Question: I am trying to model some measures '(lux, ohm)' that behave as a logarithmic function.
In order to do it, I've tried to model it with MATLAB by projecting the real values using natural logarithms, then use 'polyfit' to get a linear expression. Then, I want to isolate the variable 'lux'.
What I have so far is:
'''
% Original values from spreadsheet
lux = [1, 5, 10, 50, 100]';
ohm = [100, 35, 25, 8, 6]';
% Logaritmic fitting
x_ = log(lux);
y_ = log(ohm);
p = polyfit(x_,y_,1)
x1 = linspace(x_(1), x_(end), 1000);
y1 = polyval(p,x1);
plot(x_,y_,'ob');
hold on;
plot(x1,y1, 'r');
hold on;
% Get expression
% y = -0.6212x + 4.5944
% log(ohm) = -0.6212 * log(lux) + 4.5944
lfun = @(ohm, a, b) ((ohm/exp(b)).^(1/a));
a = p(1);
b = p(2);
t = linspace(1,100,100);
plot(log(t), log(lfun(t, a, b)), '--g');
hold off;
legend({'points','poly','eq'});
'''
Since I got 'p = -0.6212 4.5944', I assume that the equation is 'log(ohm) = -0.6212 * log(lux) + 4.5944'. Isolating the variable 'lux' results in:
'''
lux = (ohm / exp(4.5944) ).^(-1/0.6212)
'''
However, as can be seen in the green line, it is not working!
What am I doing wrong?

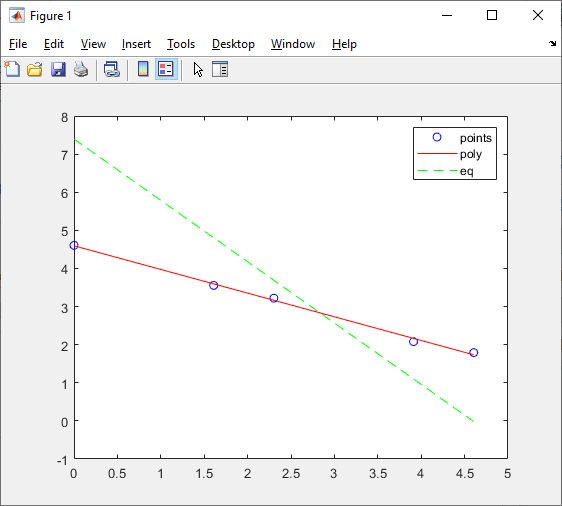
Answer: You're doing everything right except for the plotting, in the first plot you defined the x-axis to be 'log(lux)' and the y-axis to be 'log(ohm)', but to adhere to that in the second case you need to flip the arguments:
'''
plot(log(lfun(t, a, b)), log(t), '--g')
'''
't' refers to 'ohm' and must therefore be displayed on the y-axis to coincide with the first plot.
<URL>